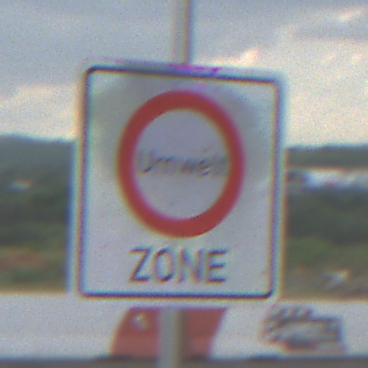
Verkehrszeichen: BeginnUmweltzone
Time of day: MorningAfternoon
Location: Outdoor (RoadRail)
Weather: PartlyCloudy
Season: NotSpecified
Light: Natural